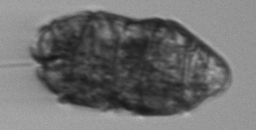
Label: Margalefidinium